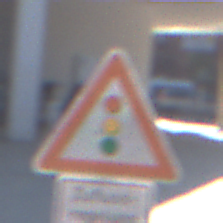
Verkehrszeichen: Lichtzeichenanlage
Zusatzzeichen unten: HinweisDurchVerbaleAngabe7
Umgebung: Outdoor, Urban
Tageszeit: MorningAfternoon
Wetter: Clear
Licht: Natural
Jahreszeit: NotSpecified
Kontrast: HighContrast